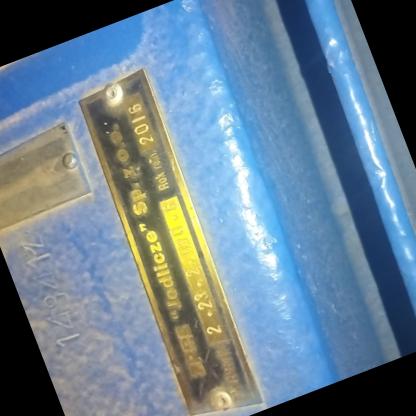
Klasa: tabliczka-znamionowa